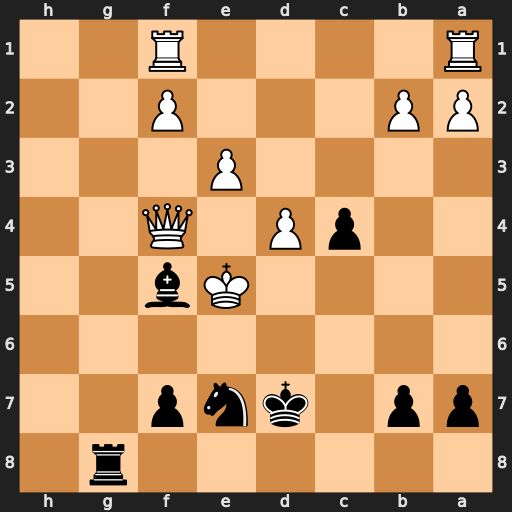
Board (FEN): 6r1/pp1knp2/8/4Kb2/2pP1Q2/4P3/PP3P2/R4R2
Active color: b
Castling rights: -
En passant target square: -
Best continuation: f6+ Kxf6 Rg6+ Kf7 Be6+ Kf8 Rg8#